RGB frame:
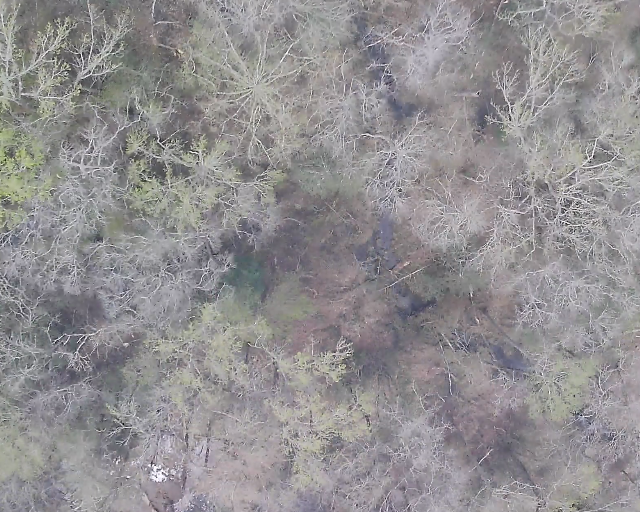
Thermal frame:
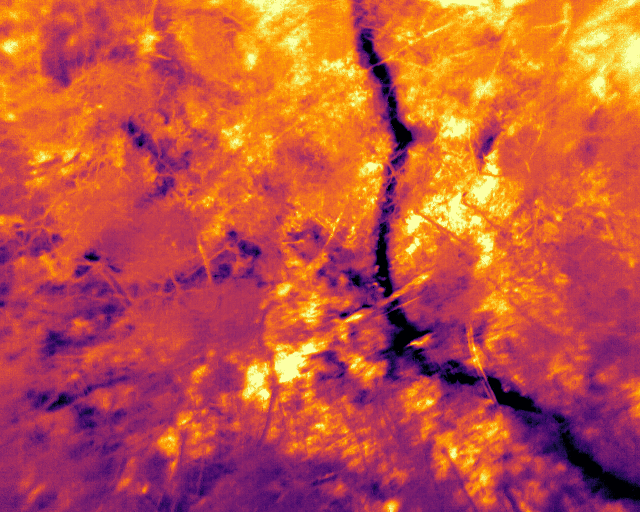
Captured: 2026-02-26 03:10:31
Pixels at or above 80 °C: 0 (fraction of frame: 0)